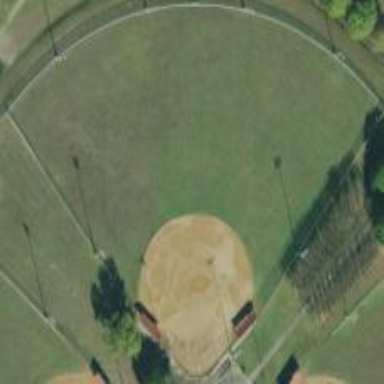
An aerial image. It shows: Baseball pitch for leisure and sports activities.